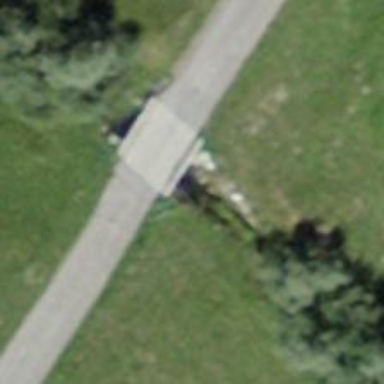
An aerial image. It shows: Paved unclassified road with bridge.